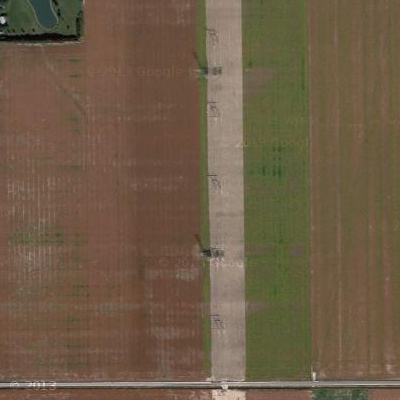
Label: bField